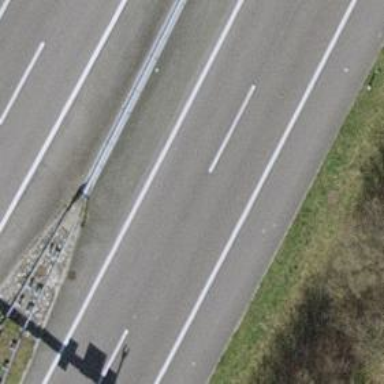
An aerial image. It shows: Asphalt motorway.